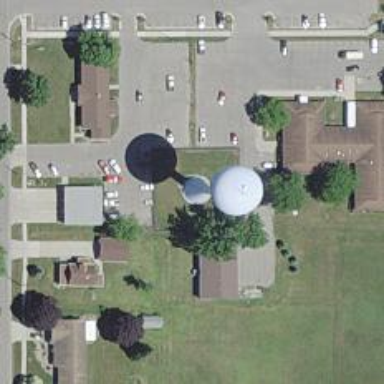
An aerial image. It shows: Water tower that is man-made.